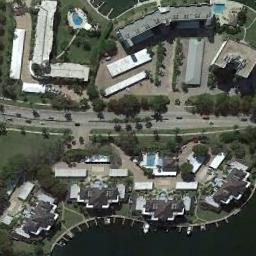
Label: dense_residential